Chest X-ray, PA view. Patient: 36 years old, sex F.
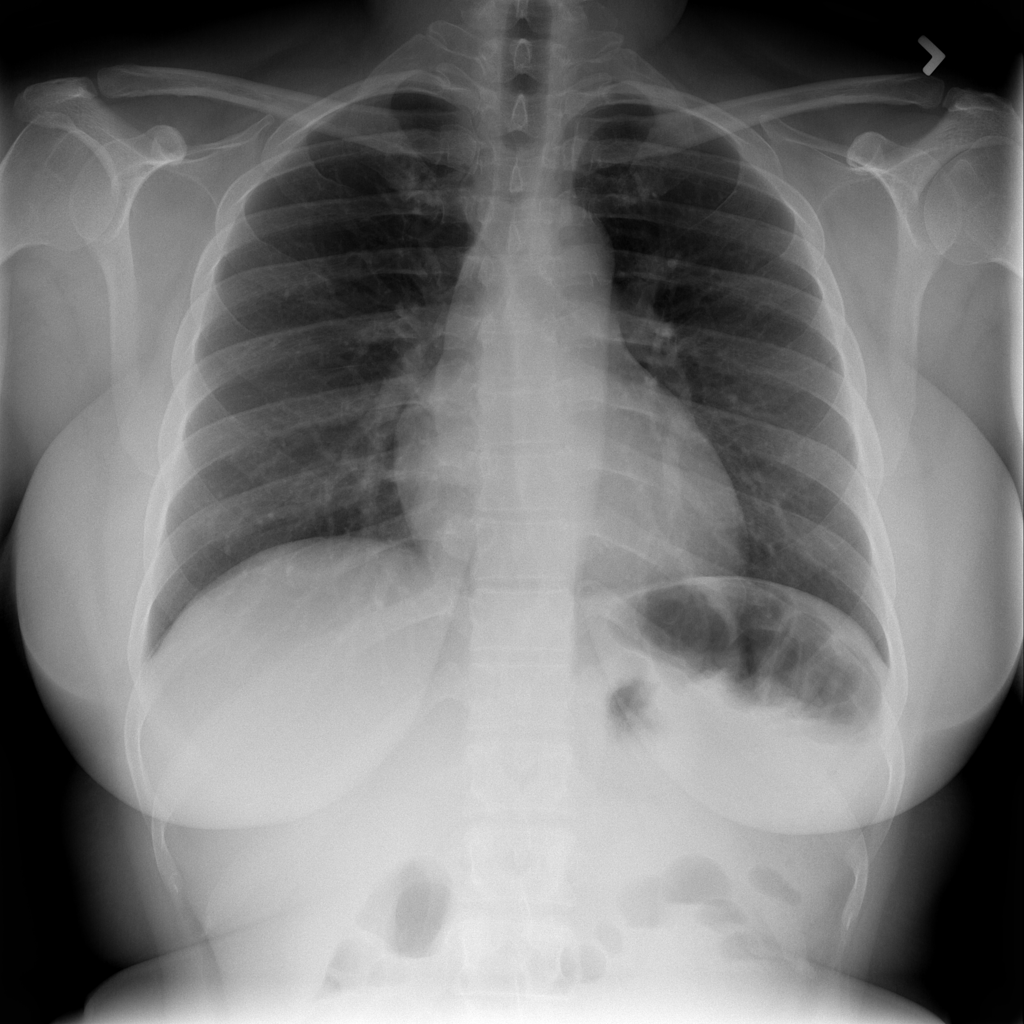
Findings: No Finding